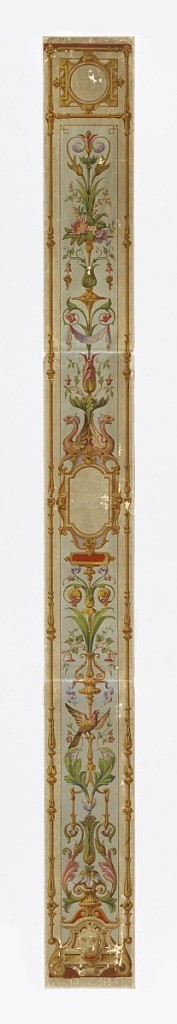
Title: Sidewall
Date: ca. 1860
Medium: Block-printed
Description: Vertical strip framed in three separate sections. Border a rod-like shoot of vegetation, surrounded by cream ground. Field within border blue, with scrolls and garlands; medallions in two upper section, birds in bottom section.